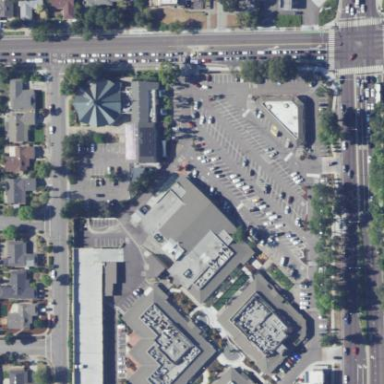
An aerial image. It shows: Retail building.